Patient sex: M
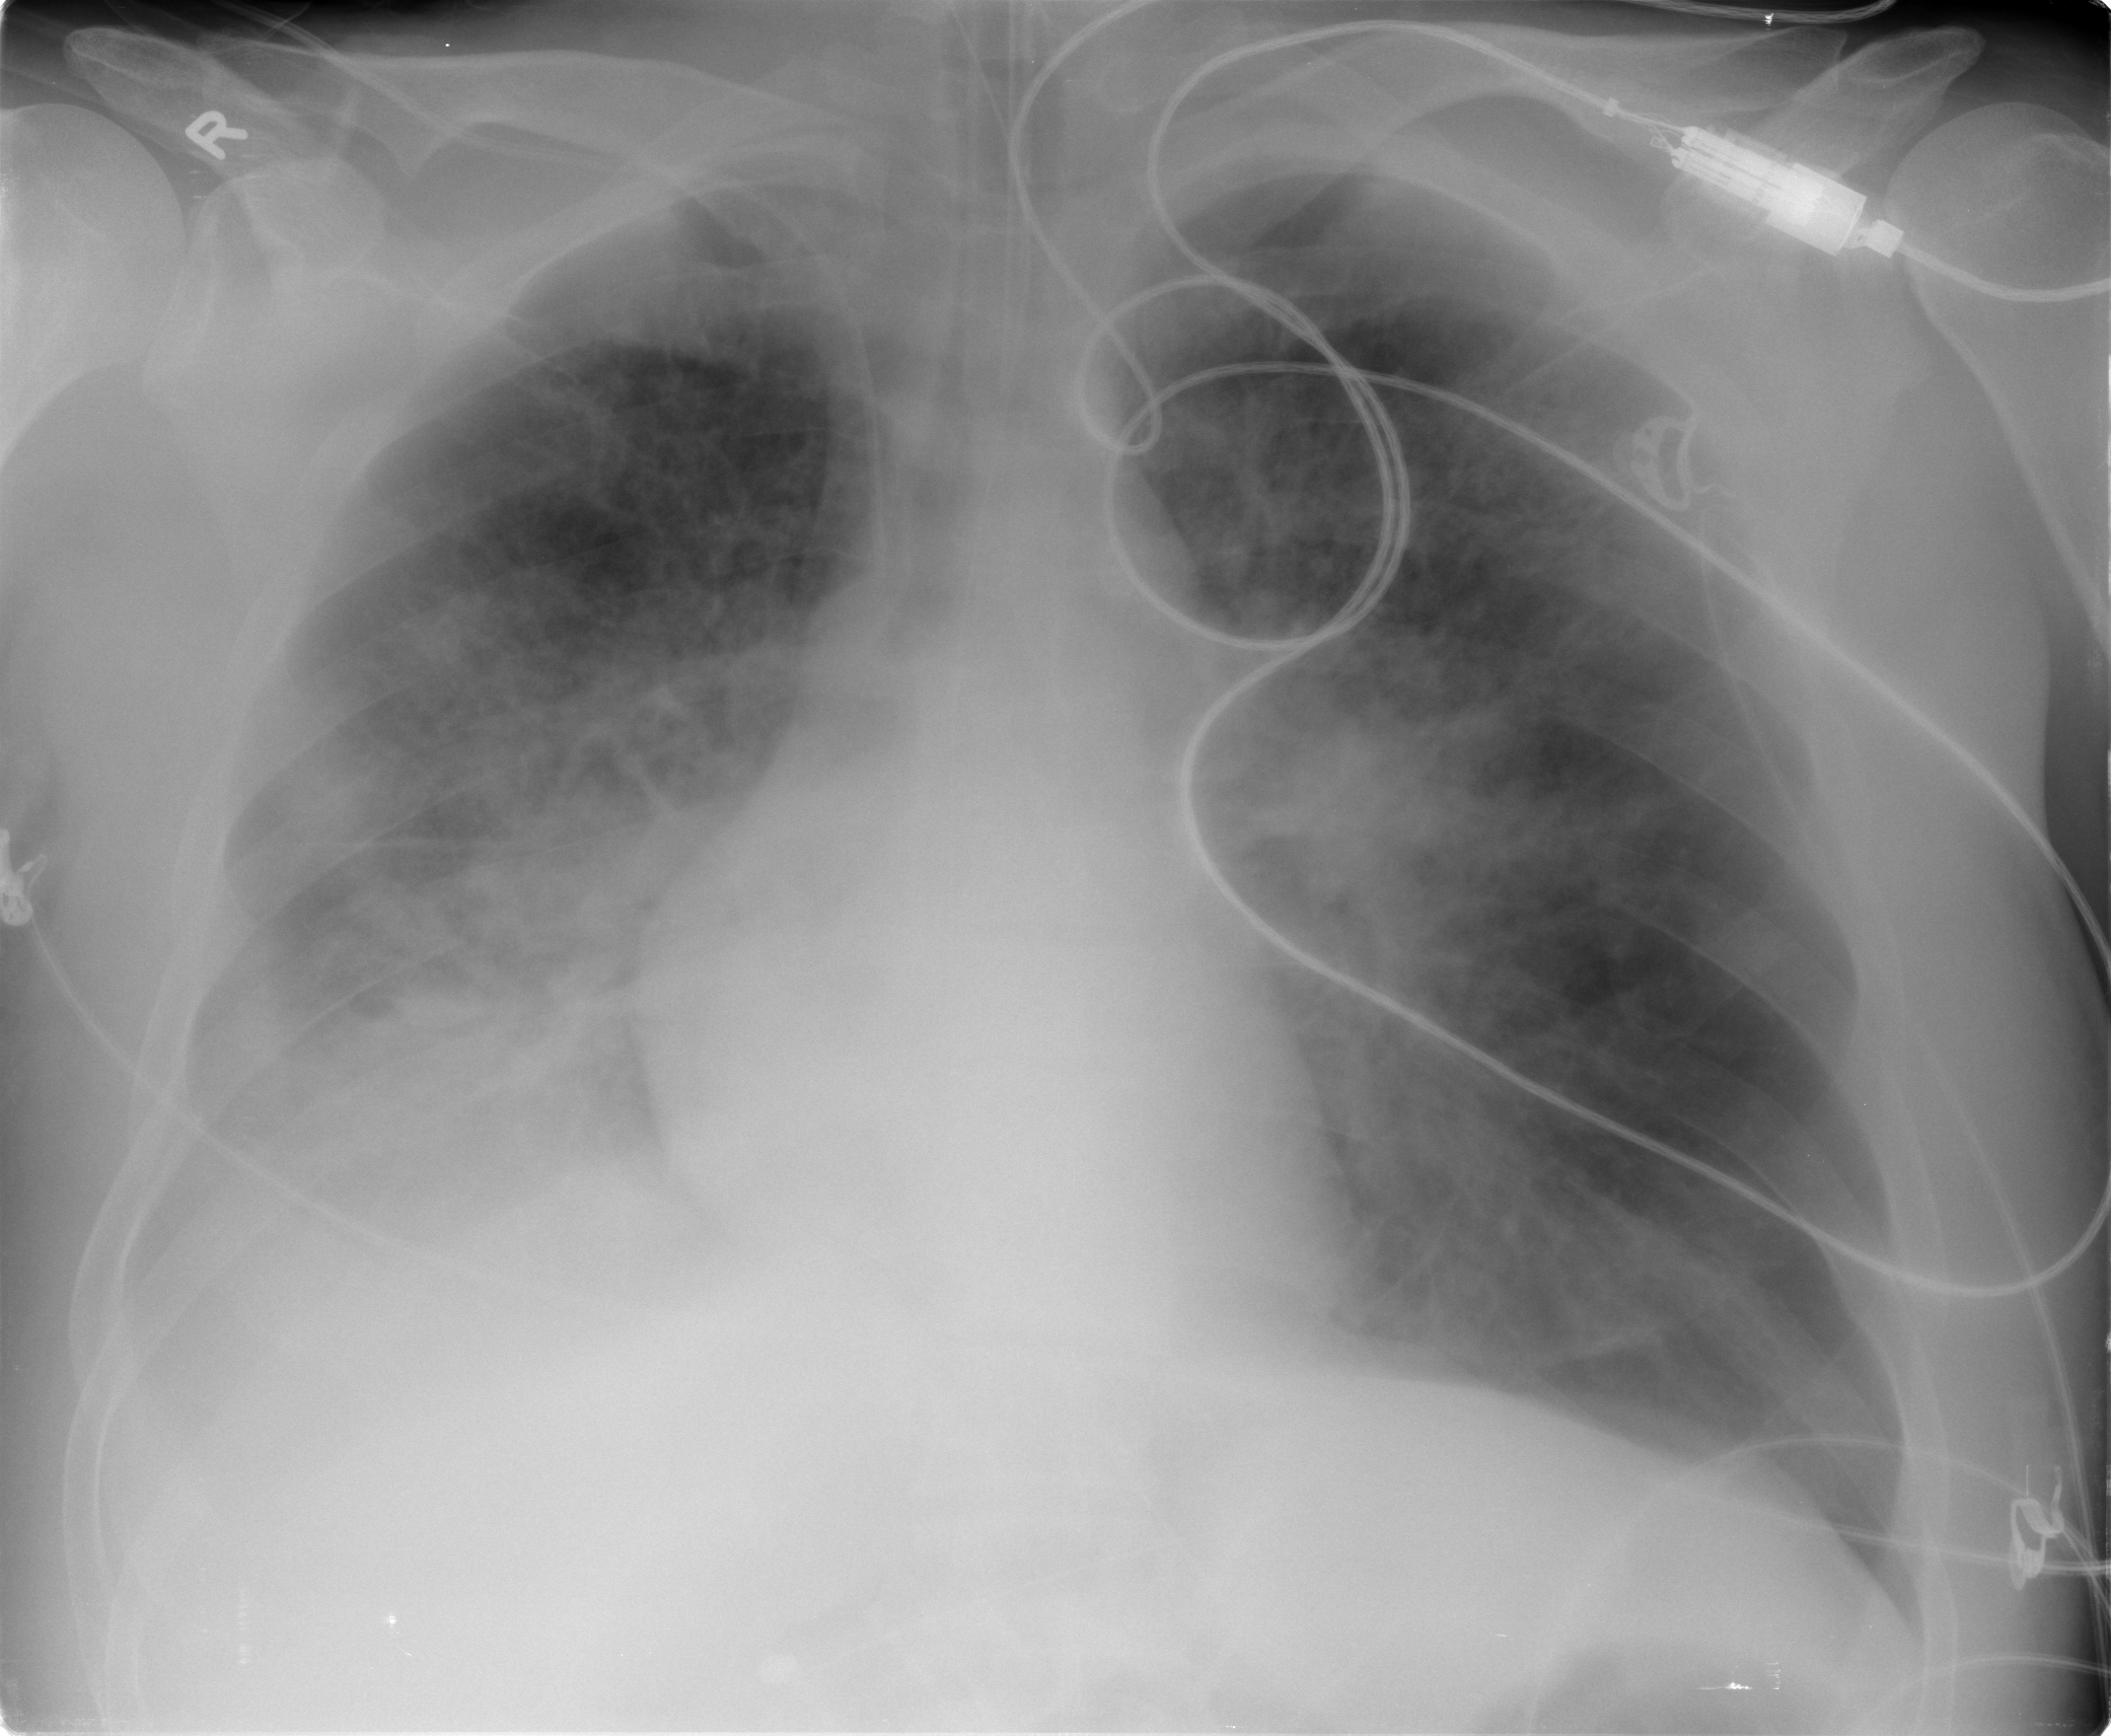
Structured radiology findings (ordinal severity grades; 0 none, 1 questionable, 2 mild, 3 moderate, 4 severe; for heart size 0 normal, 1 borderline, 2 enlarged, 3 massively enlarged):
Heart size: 0
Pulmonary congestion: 2
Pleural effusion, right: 2
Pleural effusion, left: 0
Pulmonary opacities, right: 3
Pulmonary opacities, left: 3
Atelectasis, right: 3
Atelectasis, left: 3